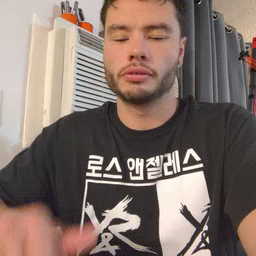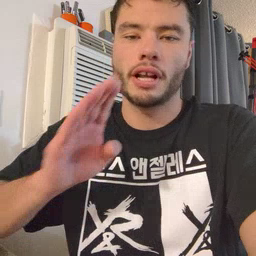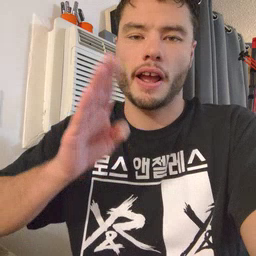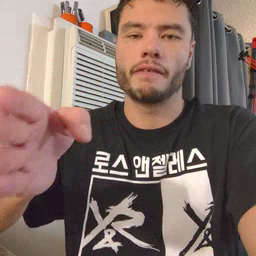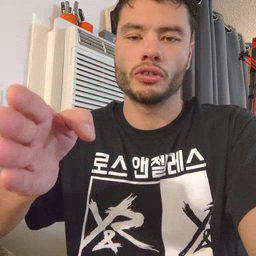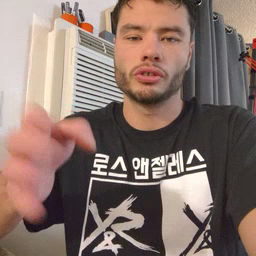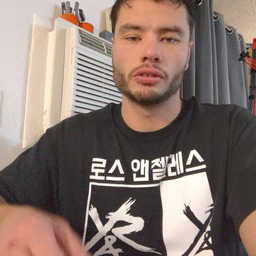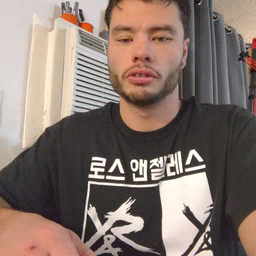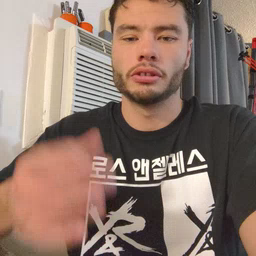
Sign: after